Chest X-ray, AP view. Patient: 60 years old, sex M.
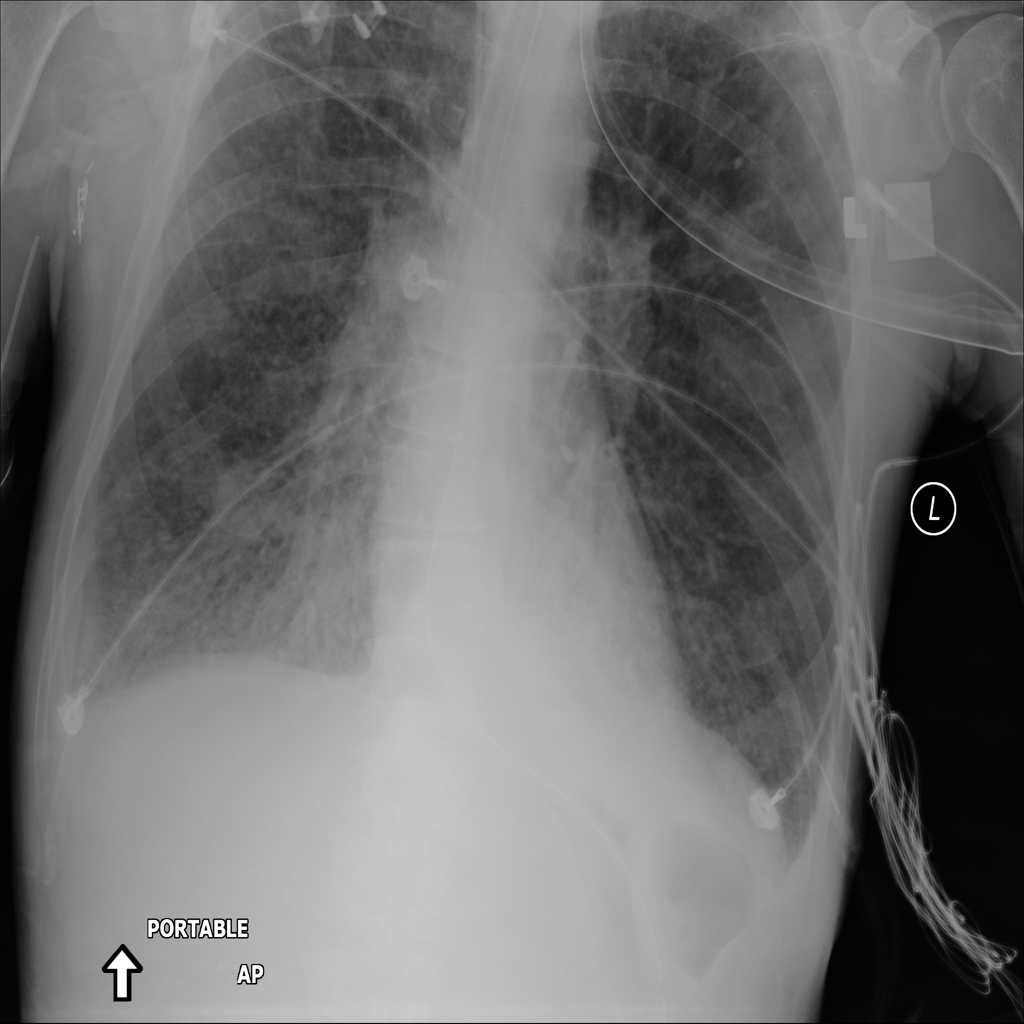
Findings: No Finding